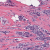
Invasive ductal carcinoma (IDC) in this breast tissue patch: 1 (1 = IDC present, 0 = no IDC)